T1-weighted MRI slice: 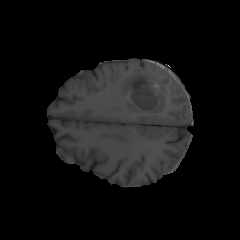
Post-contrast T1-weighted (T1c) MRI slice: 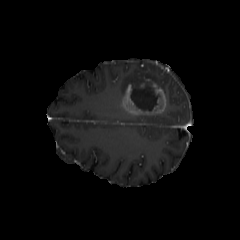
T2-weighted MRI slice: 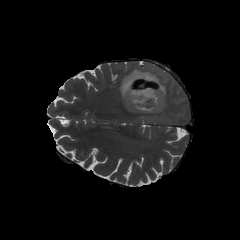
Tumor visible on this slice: yes